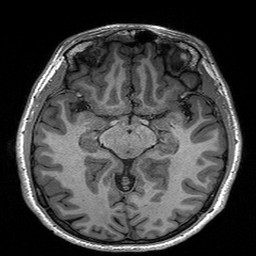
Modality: T1w
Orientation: coronal
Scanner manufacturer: siemens
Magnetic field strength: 3 T